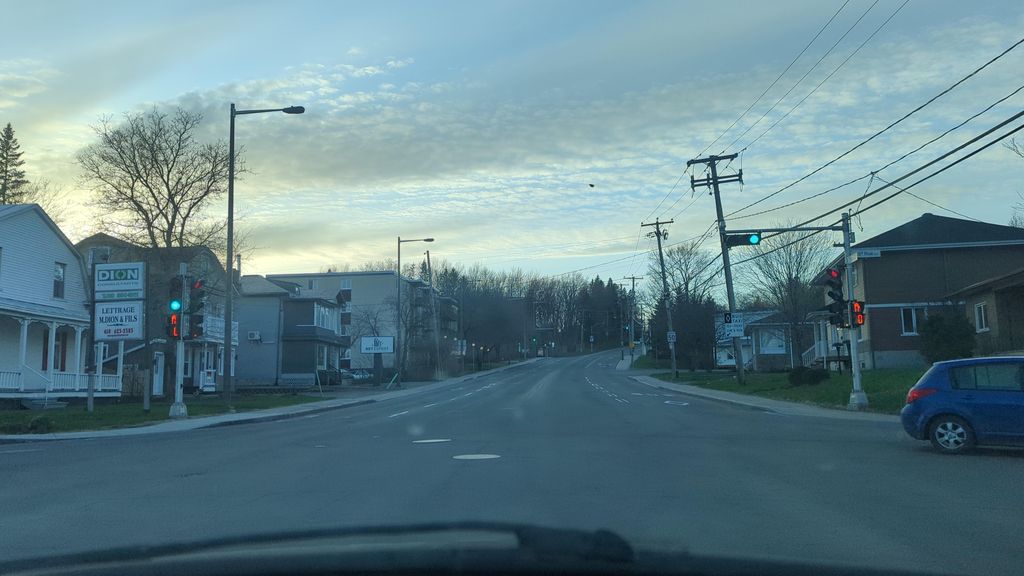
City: quebec_city